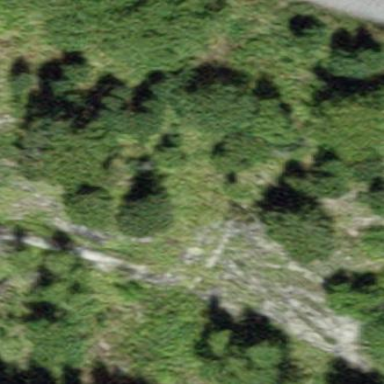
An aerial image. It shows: Forest with needle-leaved trees.